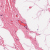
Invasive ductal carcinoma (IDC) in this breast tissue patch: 0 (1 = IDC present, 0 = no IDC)